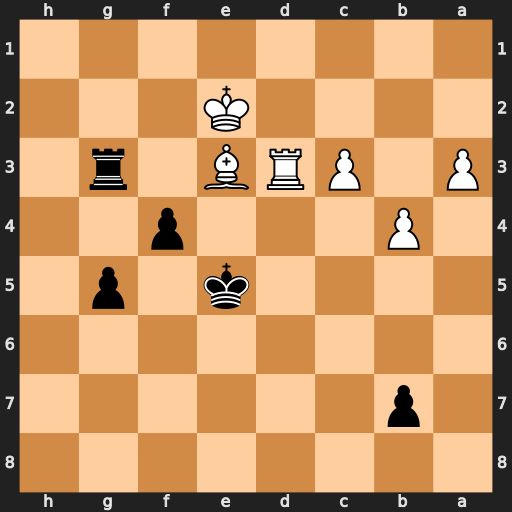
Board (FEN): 8/1p6/8/4k1p1/1P3p2/P1PRB1r1/4K3/8
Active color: b
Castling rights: -
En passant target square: -
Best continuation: Rxe3+ Rxe3+ fxe3 Kxe3 b5 Kf3 Kf5